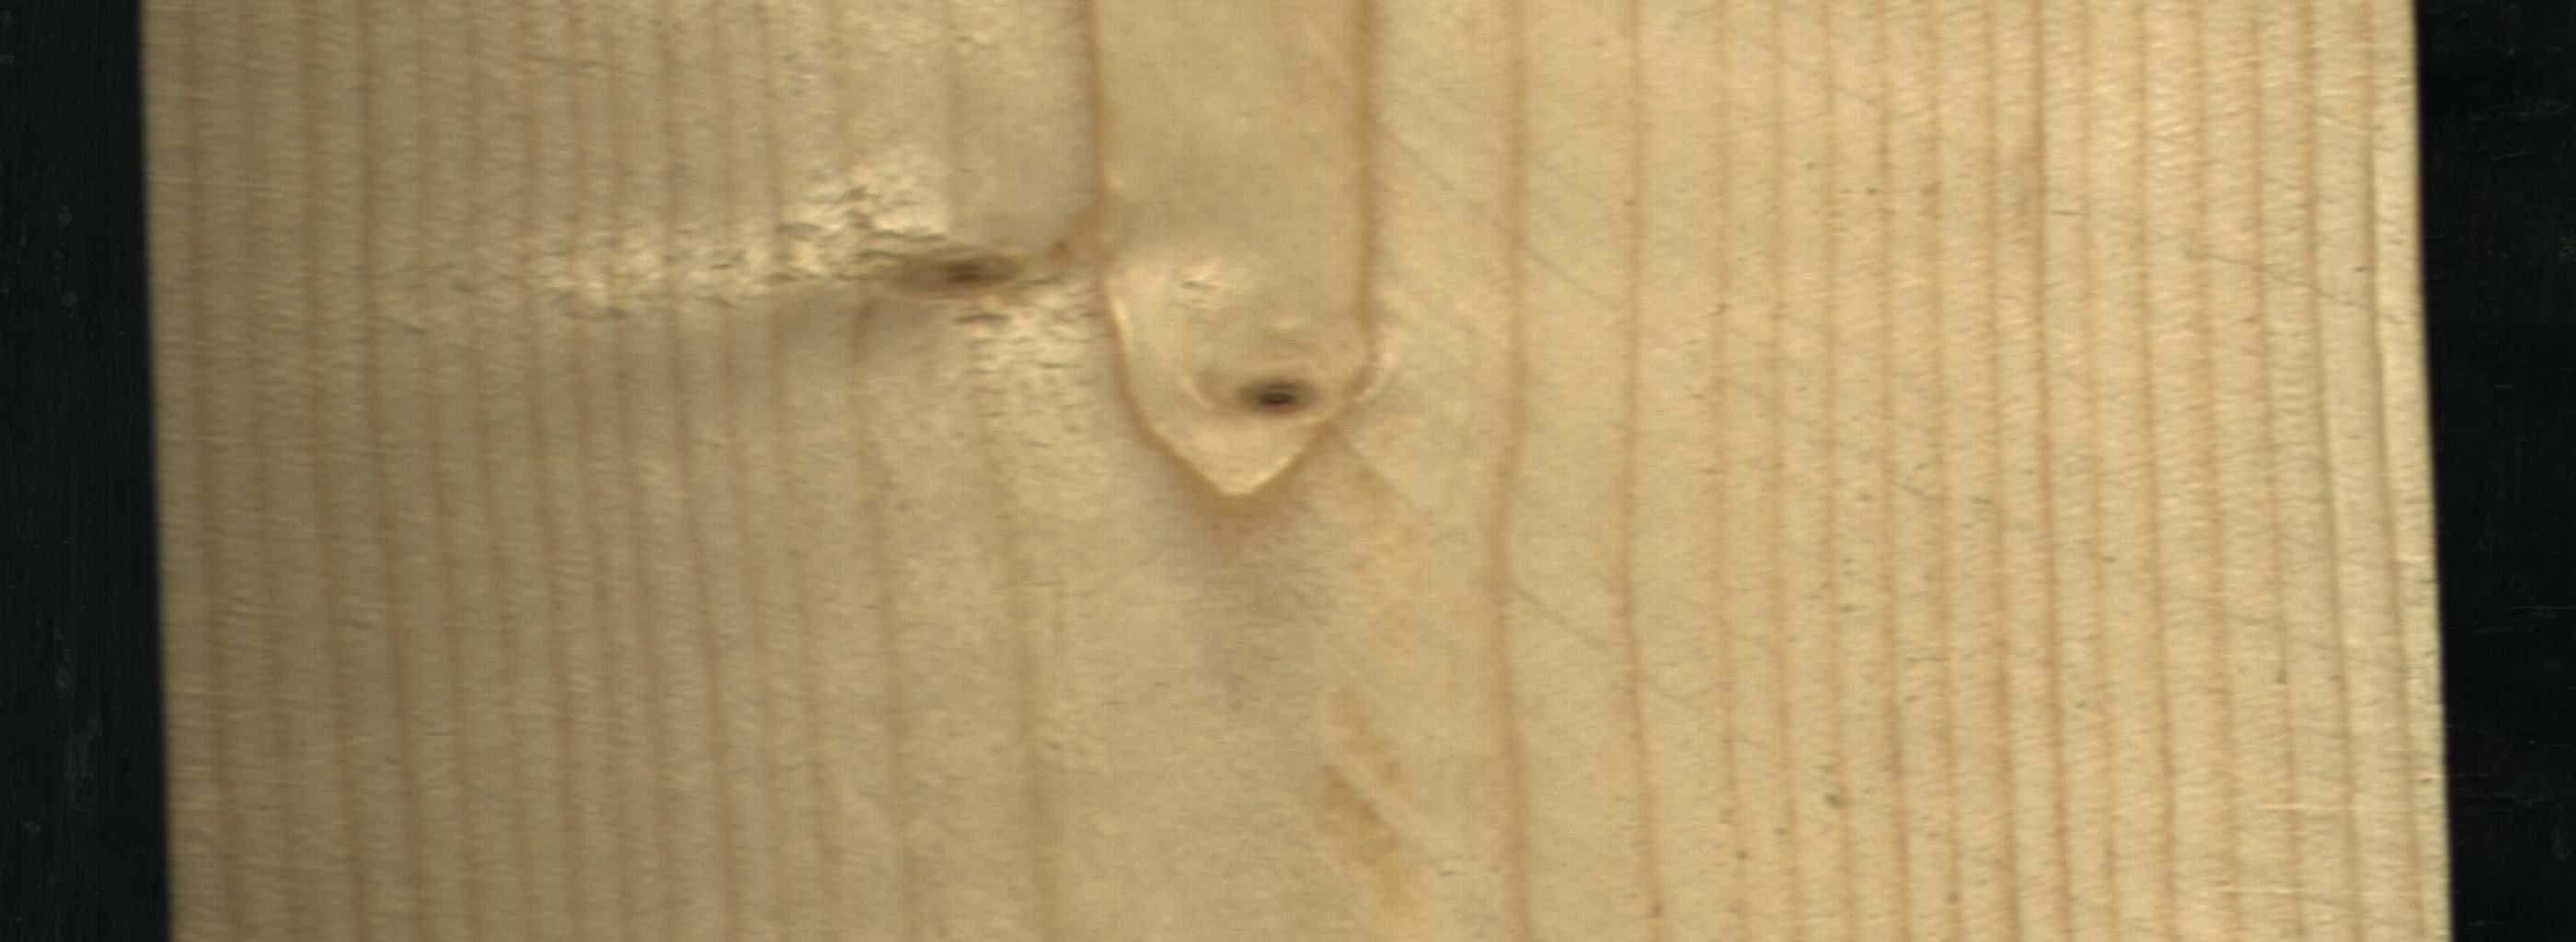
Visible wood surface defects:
Live_Knot
Live_Knot